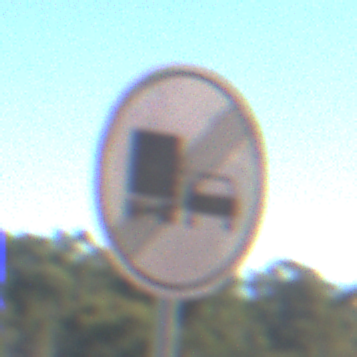
Verkehrszeichen: EndeUeberholverbotKraftfahrzeuge
Umgebung: Outdoor, RoadRail
Tageszeit: MorningAfternoon
Wetter: Clear
Licht: Natural
Jahreszeit: NotSpecified
Kontrast: HighContrast